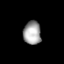
Tissue: prostate
Cell type: Myeloid cells
Senescence score: 0.717
Nuclear area (px): 405
Mean DAPI intensity: 163.593